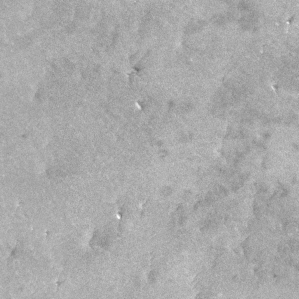
Label: frost